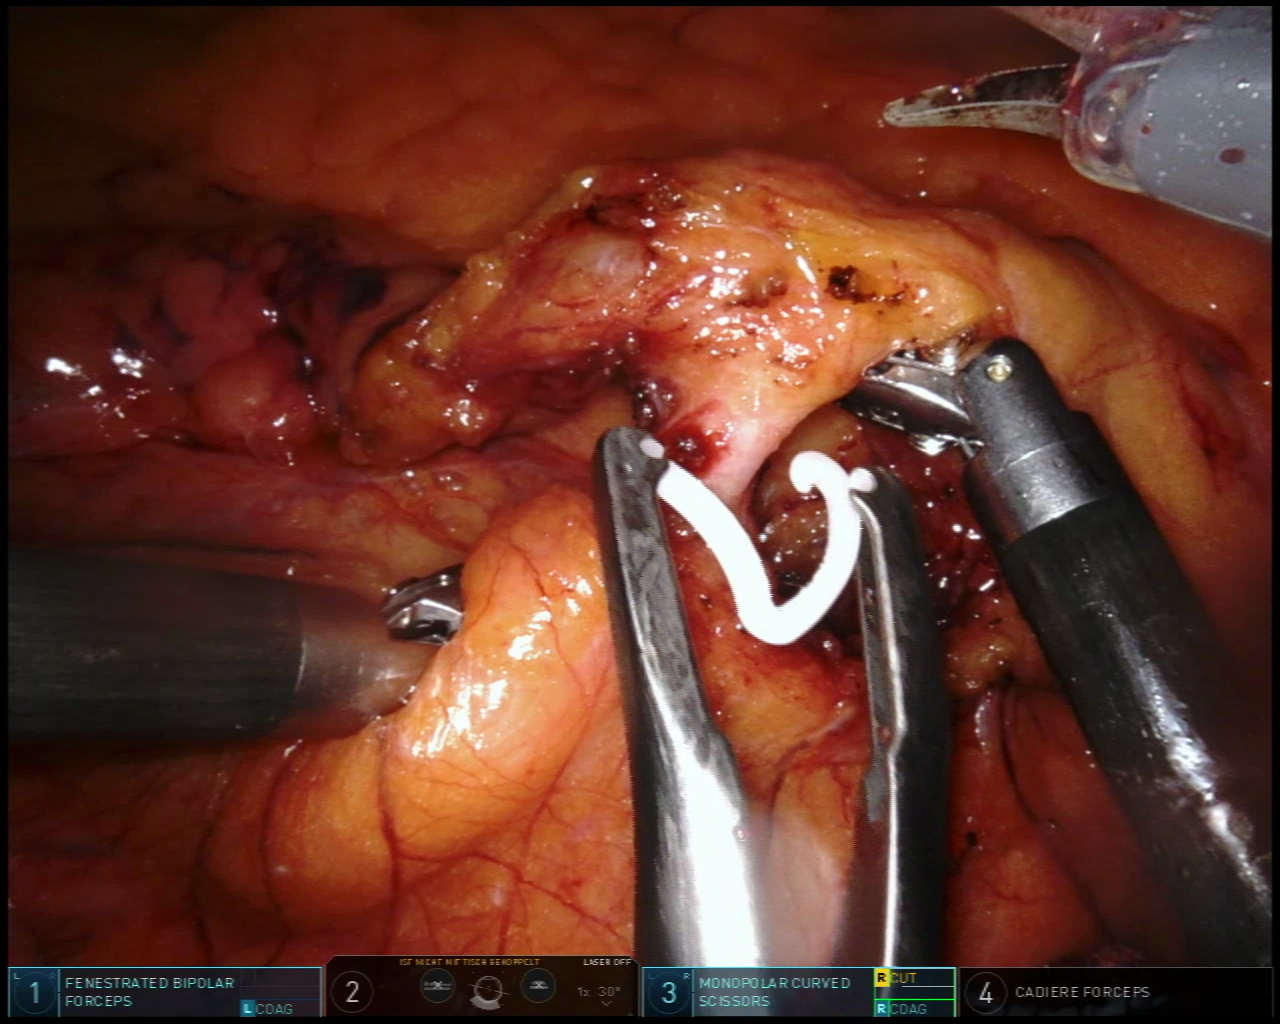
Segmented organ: inferior_mesenteric_artery
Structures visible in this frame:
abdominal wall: no
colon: no
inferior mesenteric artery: yes
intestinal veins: no
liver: no
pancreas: no
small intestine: no
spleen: no
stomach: no
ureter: no
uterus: no
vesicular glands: no